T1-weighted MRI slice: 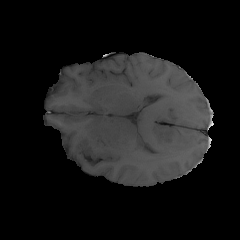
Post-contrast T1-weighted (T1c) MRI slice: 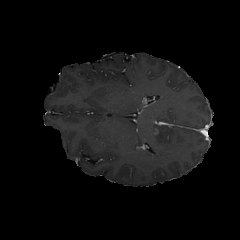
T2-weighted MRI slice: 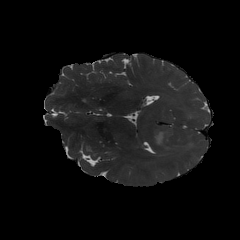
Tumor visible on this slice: yes